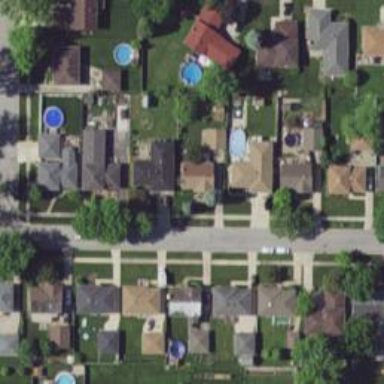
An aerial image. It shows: Neighborhood.